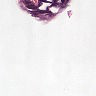
Metastatic tissue present: no